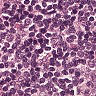
Metastatic tissue present: no